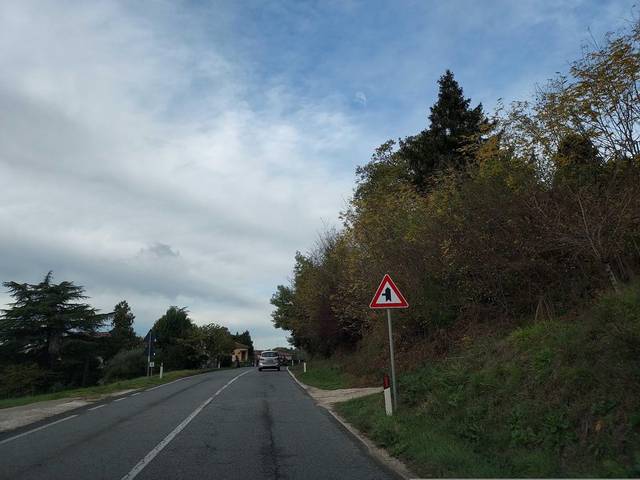
Region: Italy
Coordinates: 41.698, 13.23